Question: I just need some confirmation is database designed like this is fine or not. And if not am I doing something wrong here.
I have following tables:
'''
TableA{TableAID,...}
TableB{TableBID,...}
TableC{TableCID,...}
etc.
'''
And I have one table that I use like some kind of 'news feed'. When I add something in any table A,B,C I also add row in this table.
'''
Feed{FeedID, TypeID, ReferenceID,...}
'''
'FeedID' is PK auto increment
'TypeID' is number that reference types table and based on this ID I know is row in this table from table A,B,C.
'ReferenceId' is ID of item in tables A,B,C.
A,B,C tables all have different fields.
Now when I want to get feed data I also need to grab some data from each of this table to use it in application. In my query to get this I use a lot 'SELECT CASE CLAUSE' like:
I first join to all tables in query (A,B,C)
'''
...
CASE Feed.TypeId
WHEN 1 THEN tableA.someData
WHEN 2 THEN tableB.someData
WHEN 3 THEN tableC.someData
END AS Data,
...
'''

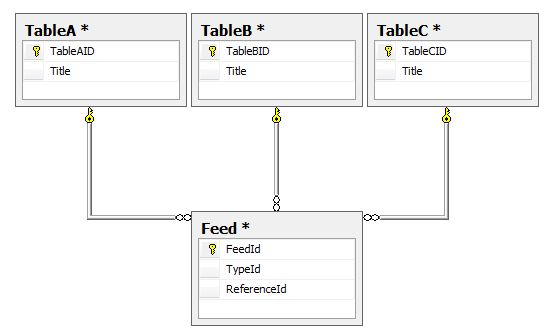
Answer: Without getting into suitability of this for a specific purpose, your supertype-subtype model is "reversed".

So DDL looks something like
'''
CREATE TABLE Feed (
FeedID integer IDENTITY(1,1) not null
, FeedType char(1) not null
-- Common_Columns_Here
, Common_Column varchar(20)
);
ALTER TABLE Feed ADD CONSTRAINT pk_Feed PRIMARY KEY (FeedID) ;
CREATE TABLE Feed_A (
FeedID integer not null
-- A_Specific_Columns_Here
, A_Specific_Column varchar(20)
);
ALTER TABLE Feed_A ADD
CONSTRAINT pk_Feed_A PRIMARY KEY (FeedID)
, CONSTRAINT fk1_Feed_A FOREIGN KEY (FeedID) REFERENCES Feed(FeedID) ;
CREATE TABLE Feed_B (
FeedID integer not null
-- B_Specific_Columns_Here
, B_Specific_Column varchar(20)
);
ALTER TABLE Feed_B ADD
CONSTRAINT pk_Feed_B PRIMARY KEY (FeedID)
, CONSTRAINT fk1_Feed_B FOREIGN KEY (FeedID) REFERENCES Feed(FeedID) ;
CREATE TABLE Feed_C (
FeedID integer not null
-- C_Specific_Columns_Here
, C_Specific_Column varchar(20)
);
ALTER TABLE Feed_C ADD
CONSTRAINT pk_Feed_C PRIMARY KEY (FeedID)
, CONSTRAINT fk1_Feed_C FOREIGN KEY (FeedID) REFERENCES Feed(FeedID) ;
'''
Now, in order to read from this structure, create a view first
'''
create view vFeed as
select
f.FeedID
, FeedType
, Common_Column
, A_Specific_Column
, B_Specific_Column
, C_Specific_Column
from Feed as f
left join Feed_A as a on (a.FeedID = f.FeedID and f.FeedType = 'A')
left join Feed_B as b on (b.FeedID = f.FeedID and f.FeedType = 'B')
left join Feed_C as c on (c.FeedID = f.FeedID and f.FeedType = 'C')
;
'''
Look what happens when I want to select data which I . Note that 'FeedType' is not specified in this query, only column name which belongs to 'Feed_A' (and common column).
'''
select
FeedID
, Common_Column
, A_Specific_Column
from vFeed;
'''

Notice that execution plan shows only 'Feed' and 'Feed_A' tables, query optimizer eliminated tables '_B' and '_C'; no need to touch those two.
In other words, you can ask for a specific feed data by simply using only specific columns in a query, and let the optimizer sort everything else out -- no need for 'CASE ... WHEN ..' acrobatics from your example.